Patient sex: M
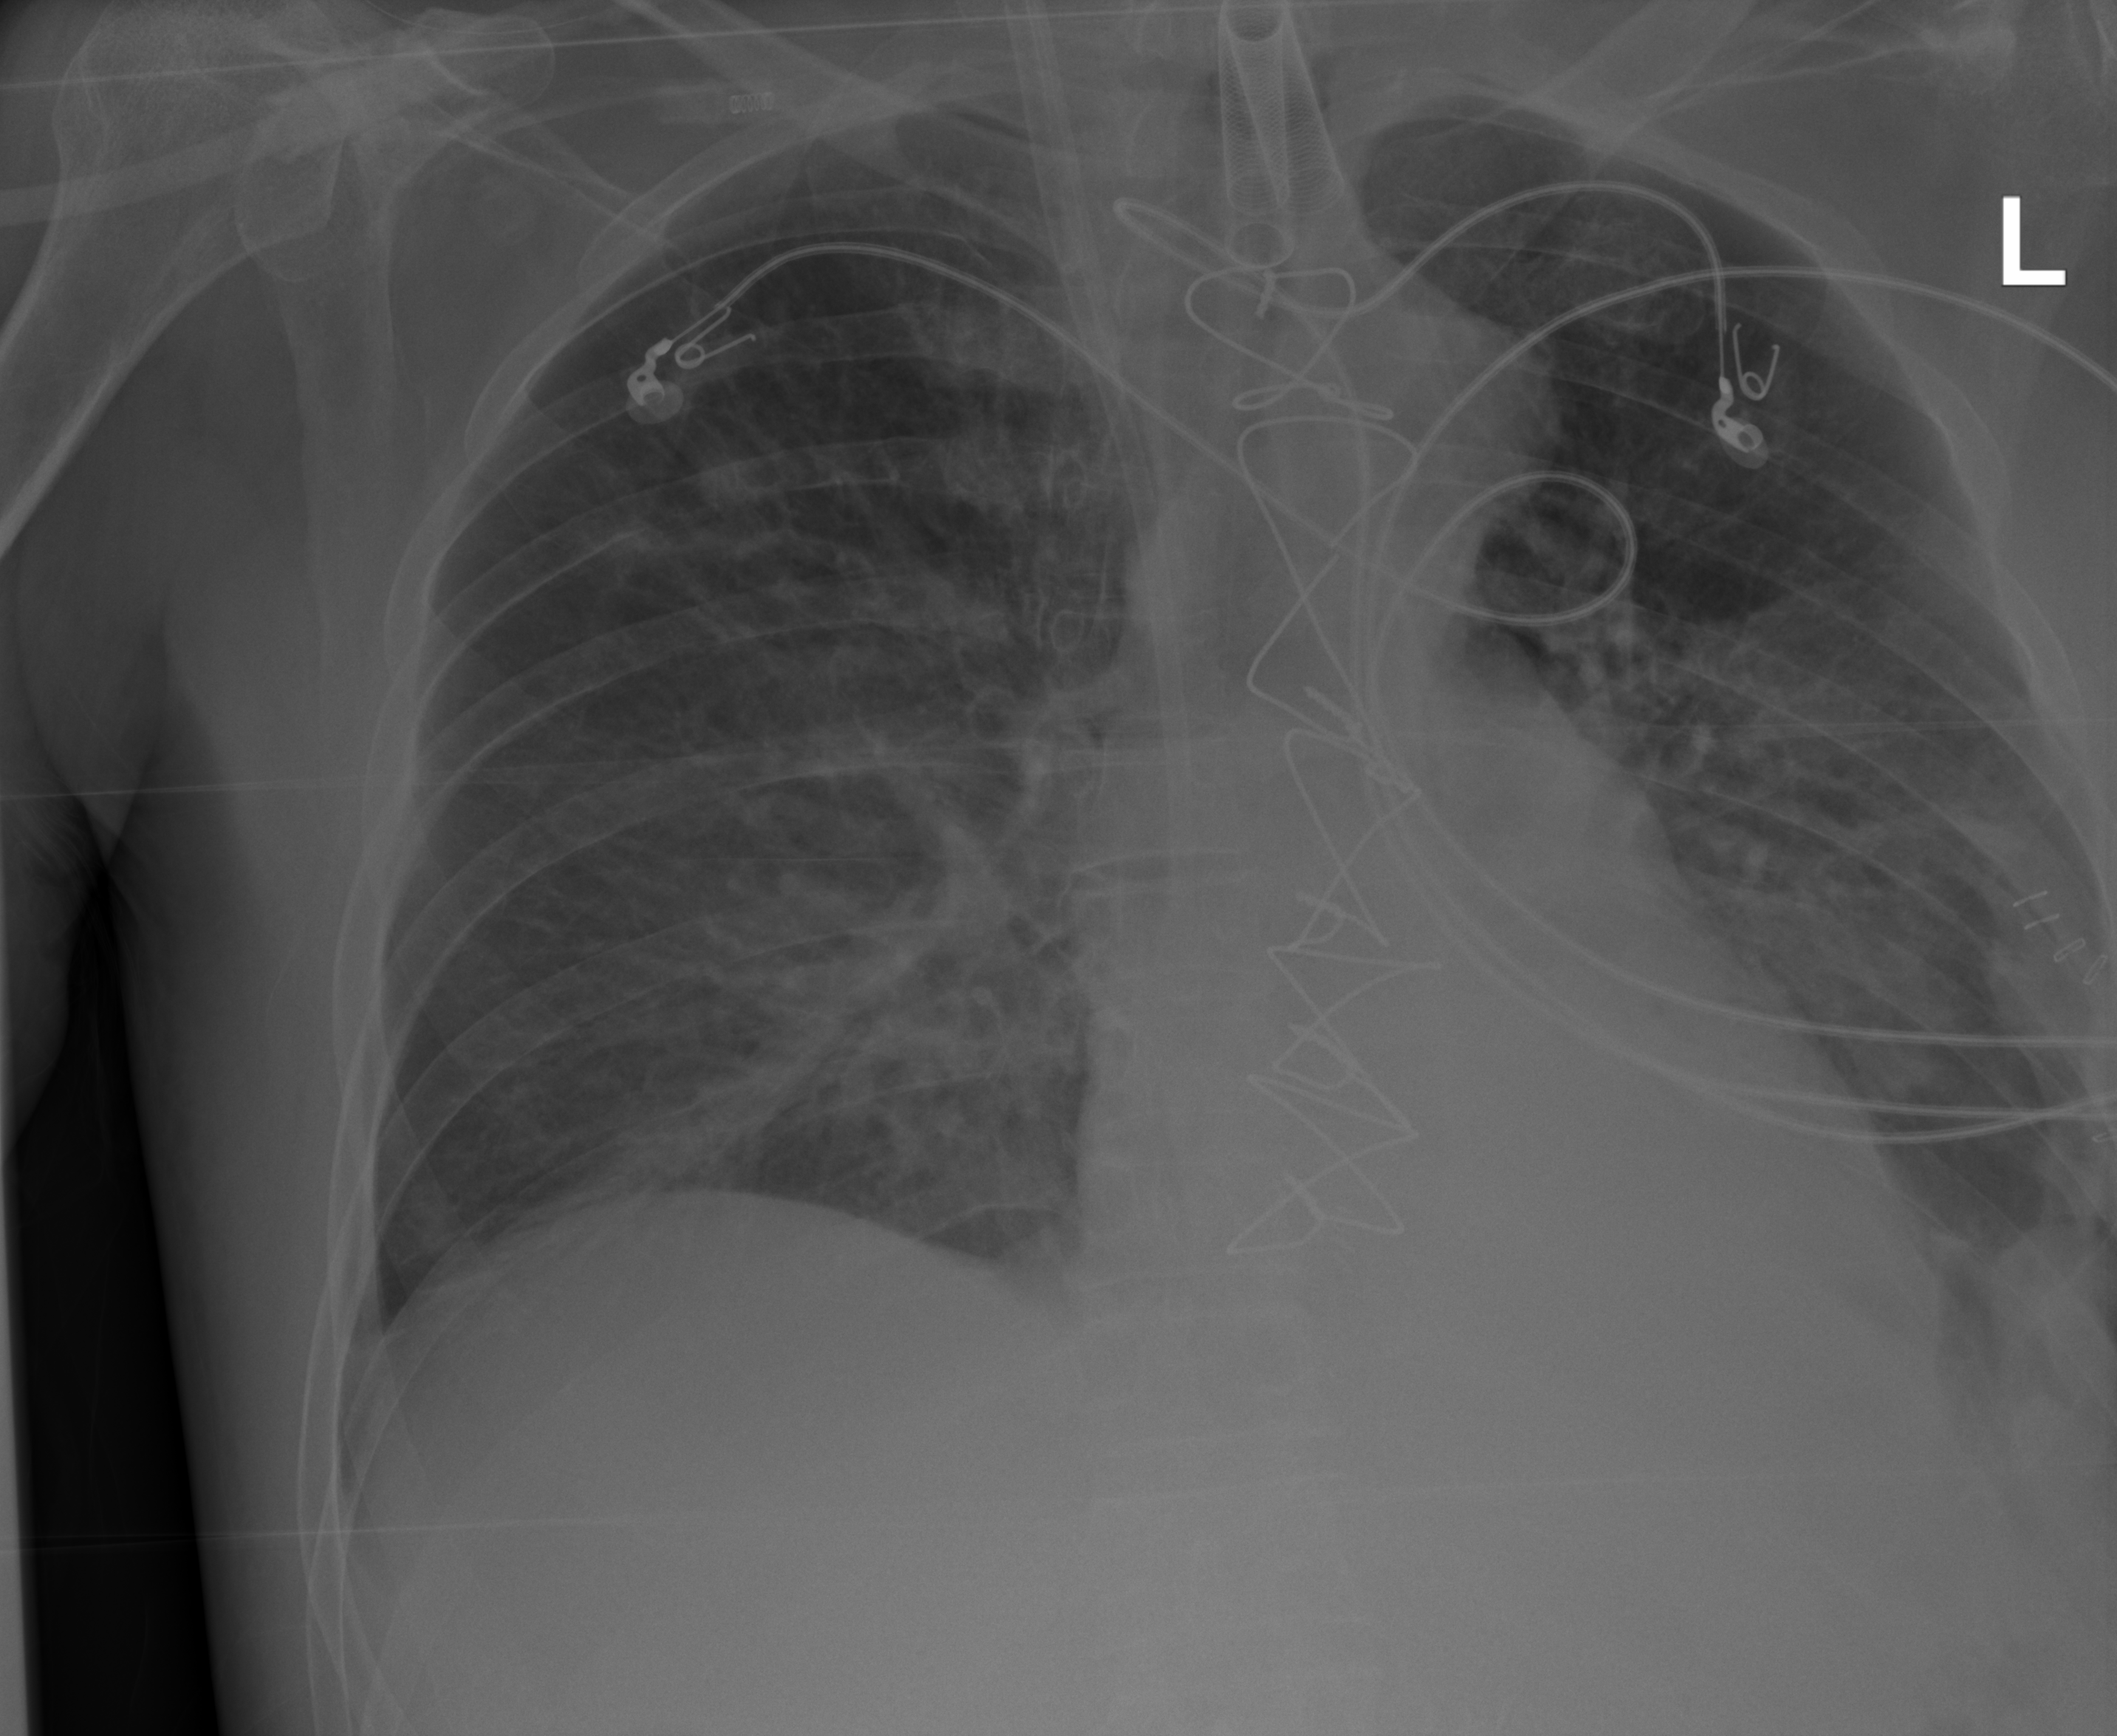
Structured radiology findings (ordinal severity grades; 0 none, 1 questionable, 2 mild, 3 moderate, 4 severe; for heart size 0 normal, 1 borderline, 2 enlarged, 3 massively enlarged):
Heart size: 1
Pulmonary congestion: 2
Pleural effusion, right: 1
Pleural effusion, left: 3
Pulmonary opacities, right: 1
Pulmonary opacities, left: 1
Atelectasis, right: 2
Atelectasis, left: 3